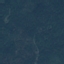
Land use / land cover class: Forest